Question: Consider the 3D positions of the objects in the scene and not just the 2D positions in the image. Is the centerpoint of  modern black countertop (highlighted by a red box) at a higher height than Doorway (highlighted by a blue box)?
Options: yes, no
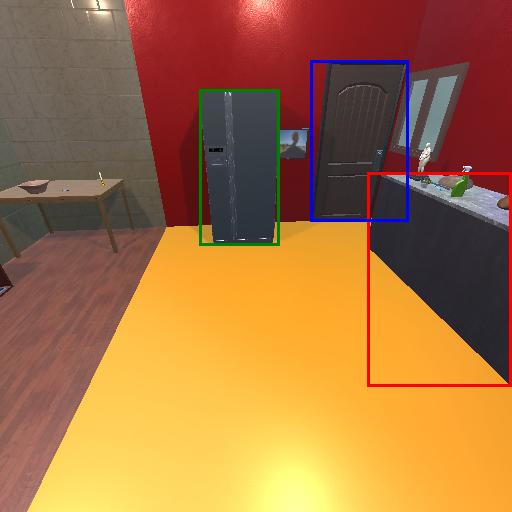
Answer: yes